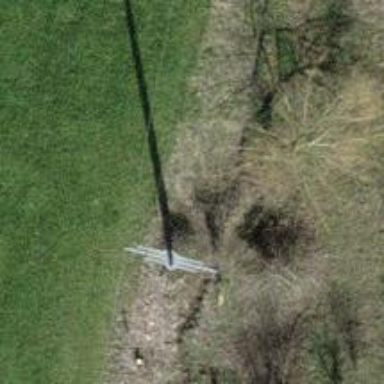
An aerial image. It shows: Power pole.